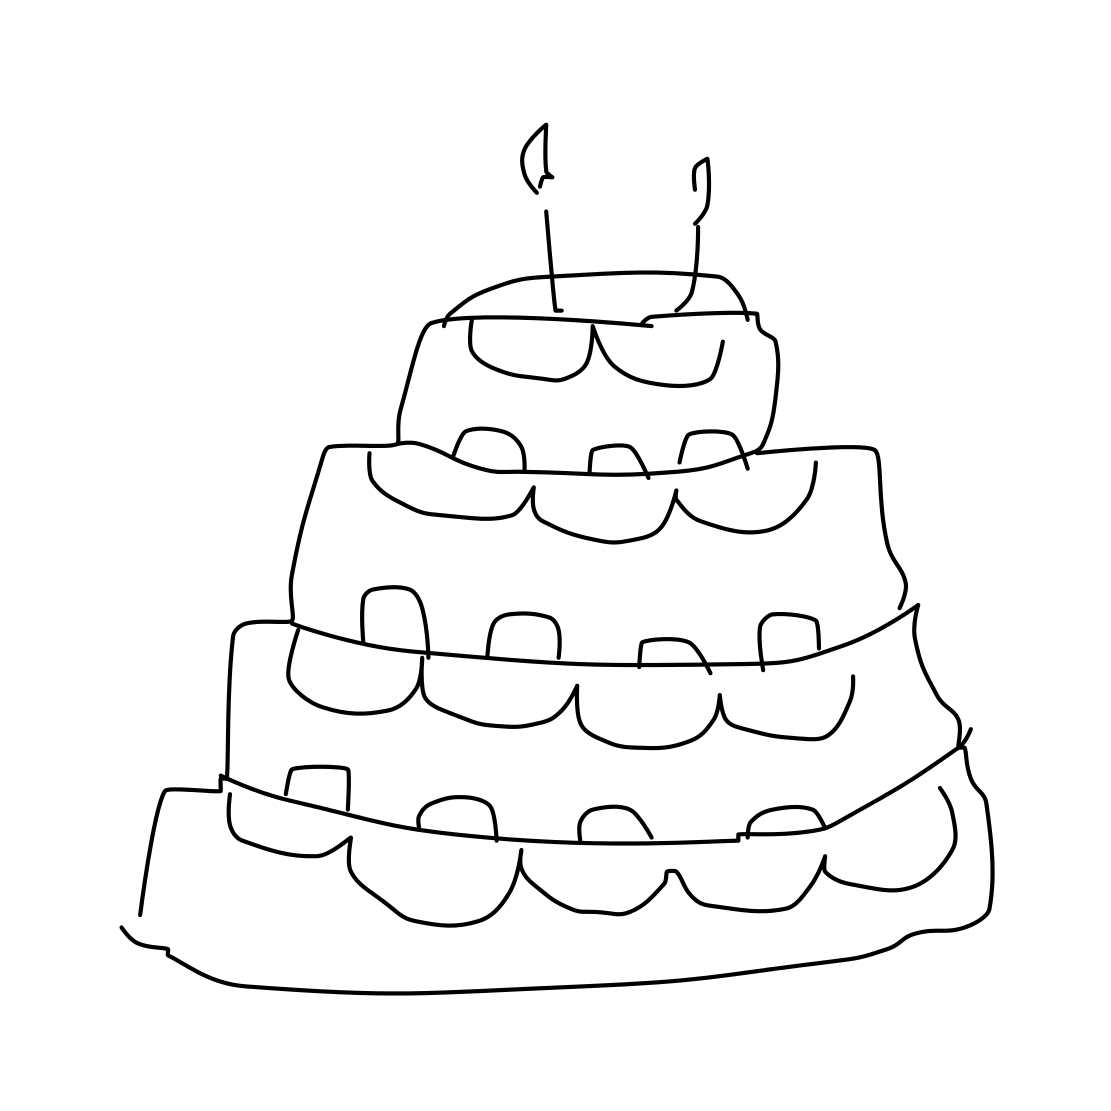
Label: cake